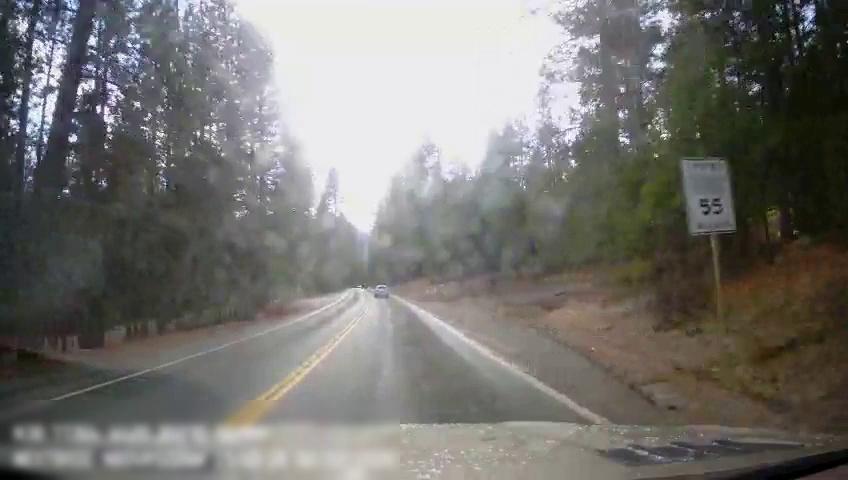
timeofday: Day
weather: Sunny
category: Drivable Space
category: Vehicles | SUV
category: Lanes | Current Lane
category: Lanes | Current Lane
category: Lanes | Opposite Lane
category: Lanes | Opposite Lane
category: Traffic | Signs